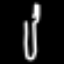
Label: fork